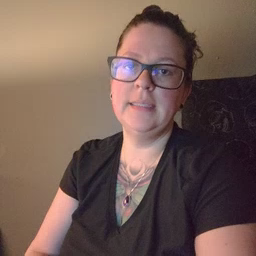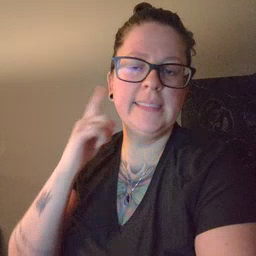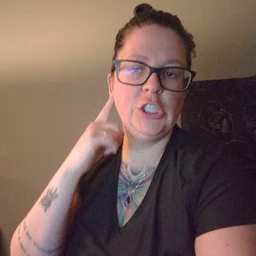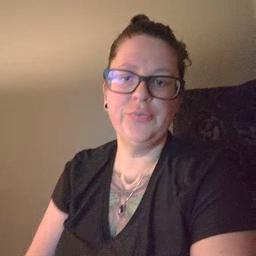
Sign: hear